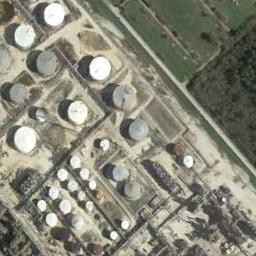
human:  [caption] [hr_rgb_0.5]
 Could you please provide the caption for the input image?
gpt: There are many storage tanks of different sizes .

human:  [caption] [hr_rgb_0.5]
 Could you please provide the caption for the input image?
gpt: Here are four black storage tanks of the same size .

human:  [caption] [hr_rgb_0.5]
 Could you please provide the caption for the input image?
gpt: There are many storage tanks on the grass .

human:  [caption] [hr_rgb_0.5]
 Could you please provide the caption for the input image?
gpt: There are many neatly arranged storage tanks and many pipelines in the factory, And there is a lawn next to the factory .

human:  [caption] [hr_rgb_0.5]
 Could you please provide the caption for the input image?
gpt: There are many storage tanks of different sizes .